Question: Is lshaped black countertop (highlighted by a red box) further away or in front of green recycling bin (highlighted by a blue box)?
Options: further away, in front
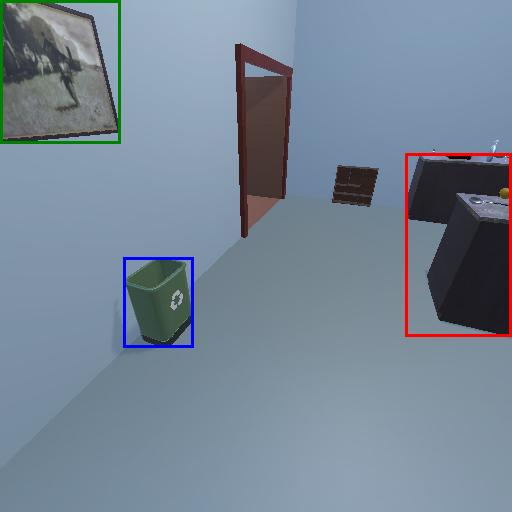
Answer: further away